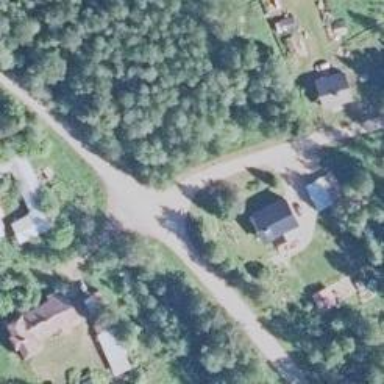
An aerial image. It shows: Unclassified road.